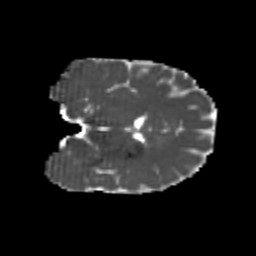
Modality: MD
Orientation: coronal
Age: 20
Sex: female
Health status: healthy
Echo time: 0.074 s